Question: I want to beuild web app that the user will upload a image from device camera.
I know that I can use '<input type="file" accept="image/*" capture="camera">'.
My question is that if there is a way to "embed" the camera screen in the page itself. In other words, I want that the screen will look like this:

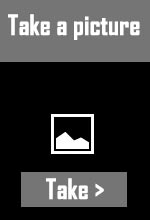
Answer: I suggest you can read the article <URL>.
Here is the code to access your camera:
'''
<video autoplay></video>
<script>
var errorCallback = function(e) {
console.log('Reeeejected!', e);
};
// Not showing vendor prefixes.
navigator.getUserMedia({video: true, audio: true}, function(localMediaStream) {
var video = document.querySelector('video');
video.src = window.URL.createObjectURL(localMediaStream);
// Note: onloadedmetadata doesn't fire in Chrome when using it with getUserMedia.
// See crbug.com/110938.
video.onloadedmetadata = function(e) {
// Ready to go. Do some stuff.
};
}, errorCallback);
</script>
'''
Taking screenshots:
'''
<video autoplay></video>
<img src="">
<canvas style="display:none;"></canvas>
<script>
var video = document.querySelector('video');
var canvas = document.querySelector('canvas');
var ctx = canvas.getContext('2d');
var localMediaStream = null;
function snapshot() {
if (localMediaStream) {
ctx.drawImage(video, 0, 0);
// "image/webp" works in Chrome.
// Other browsers will fall back to image/png.
document.querySelector('img').src = canvas.toDataURL('image/webp');
}
}
video.addEventListener('click', snapshot, false);
// Not showing vendor prefixes or code that works cross-browser.
navigator.getUserMedia({video: true}, function(stream) {
video.src = window.URL.createObjectURL(stream);
localMediaStream = stream;
}, errorCallback);
</script>
'''